Question: We are working on a SQL query to improve performance. Query is
'''
SELECT
SUM(p.fDebitAmount),
SUM(p.fCreditAmount)
FROM
tSCCompany c
LEFT JOIN
tGLPostSummary p ON (c.fCompanyID = p.fCompanyID AND p.fAccount = c.fEnterpriseAccount AND p.fPostDate <= '2014-08-19 21:51:56')
INNER JOIN
tSCLedgerAccount l ON (c.fCompanyID = l.fCompanyID AND c.fEnterpriseAccount = l.fAccount)
WHERE
c.fEnterpriseID = '4FD5CB57-C04E-11D2-8C59-00A02492E6F3'
AND c.fCompanyID = 'A1F266BA-FC99-11D2-B221-0008C7B1BE09'
AND c.fEnterpriseAccount = '202'
AND c.fCurrencyID = '1'
'''
Above query is taking to execute
Please reference the attached image for further explanation.

Is there any way to reduce these time to improve performance of query?
We try use 'SUM' function with over but it is giving exception like order by syntax error.
We are using index properly on our database.Actually database exist on client side and it is Handel my client. So all the task related to database schema or structure is done by client. We have no permission to update database design. Please suggest me on query level how can we improve performance.
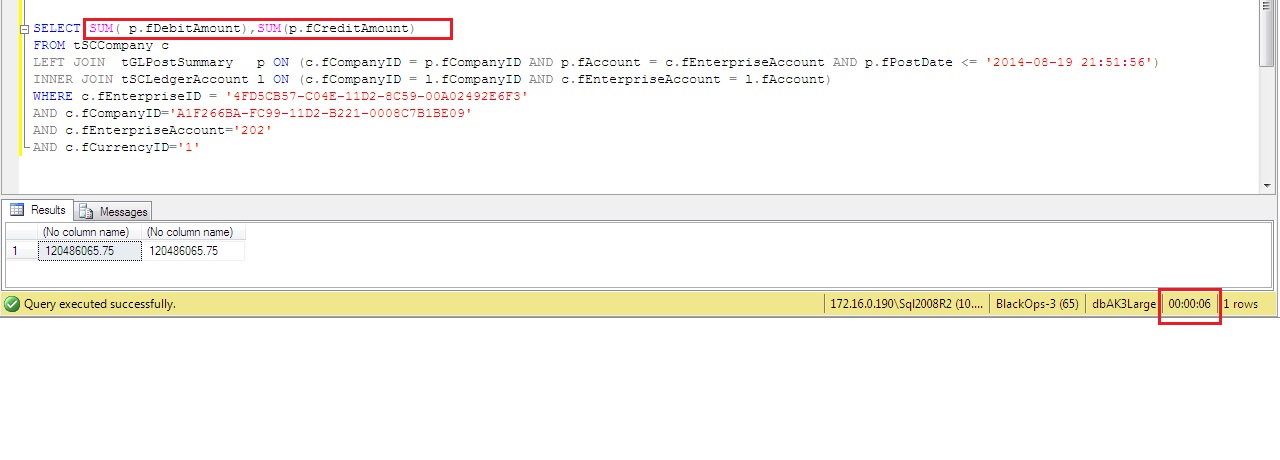
Answer: Please try this:
'''
SELECT
SUM(p.fDebitAmount),
SUM(p.fCreditAmount)
FROM tSCCompany c
INNER JOIN tSCLedgerAccount l ON (c.fCompanyID = l.fCompanyID AND c.fEnterpriseAccount =l.fAccount)
LEFT JOIN
tGLPostSummary p ON (c.fCompanyID = p.fCompanyID AND p.fAccount = c.fEnterpriseAccount )
WHERE
c.fEnterpriseID = '4FD5CB57-C04E-11D2-8C59-00A02492E6F3'
AND c.fCompanyID = 'A1F266BA-FC99-11D2-B221-0008C7B1BE09'
AND c.fEnterpriseAccount = '202'
AND c.fCurrencyID = '1' AND Convert(char,p.fPostDate,109) <= Convert(Char,Convert(datetime,'2014-08-19 21:51:56'),109)
'''